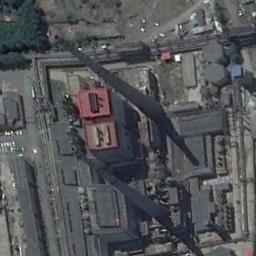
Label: thermal_power_station